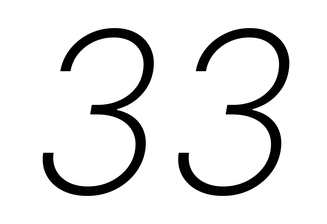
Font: Inter-Italic_ExtraLight_Italic